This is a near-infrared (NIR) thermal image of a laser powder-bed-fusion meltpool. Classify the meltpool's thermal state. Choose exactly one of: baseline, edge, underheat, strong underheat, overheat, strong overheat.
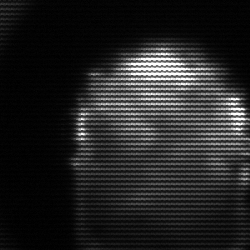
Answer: baseline